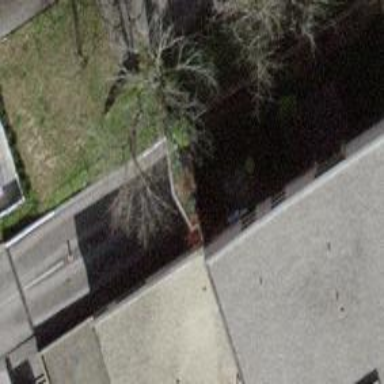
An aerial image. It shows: Driveway tunnel under the road.